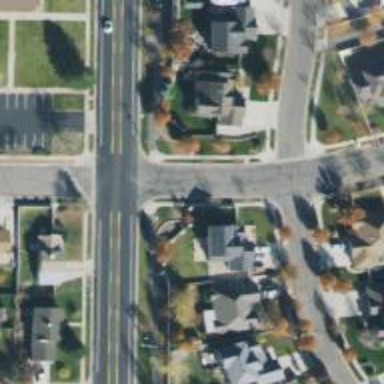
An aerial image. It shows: Stop road.